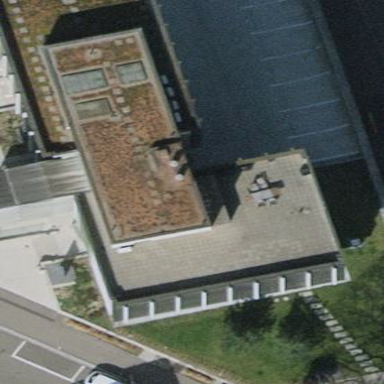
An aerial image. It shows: Commercial building with flat roof.